Question: I am looking for an error free code for getting unchanged, added, and removed items array by comparing two array.

Is there any efficient method to obtain three arrays by using a single method ?
both php or javascript can be used
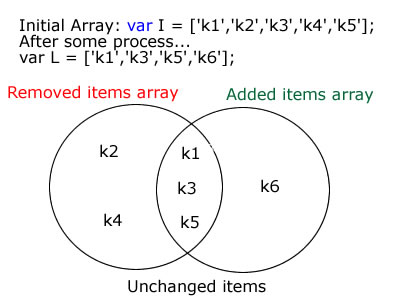
Answer: PHP has rich set of array features all you need is 'array_diff' and 'array_intersect'
'''
$i = array("k1","k2","k3","k4","k5");
$l = array("k1","k3","k5","k6");
// Removed
$r = array_diff($i, $l);
// Unchanged
$u = array_intersect($i, $l);
// Added
$a = array_diff($l, $i);
var_dump($r, $u, $a);
'''
Output
'''
array (size=2)
1 => string 'k2' (length=2)
3 => string 'k4' (length=2)
array (size=3)
0 => string 'k1' (length=2)
2 => string 'k3' (length=2)
4 => string 'k5' (length=2)
array (size=1)
3 => string 'k6' (length=2)
'''
You can create your own function
'''
function getSet($l, $r) {
return array("diff" => array_diff($l, $r),"unchanged" => array_intersect($l, $r),"added" => array_diff($r, $l));
}
'''